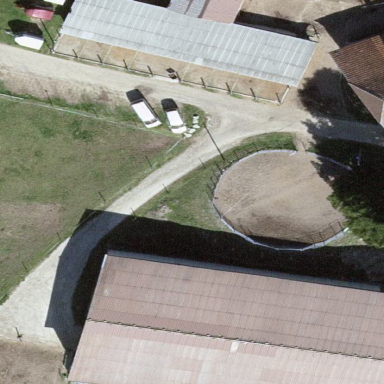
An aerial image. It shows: Equestrian pitch for leisure land sports.